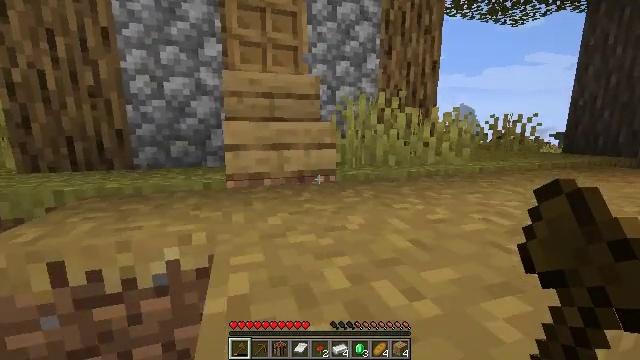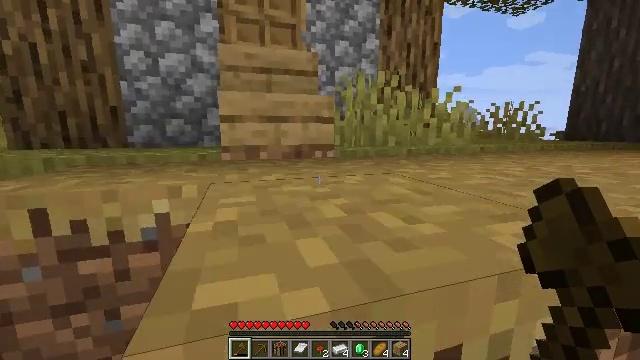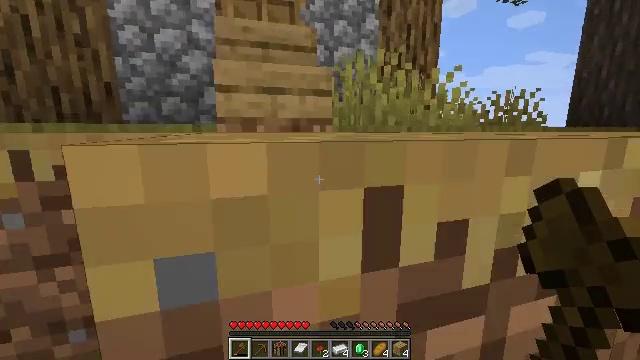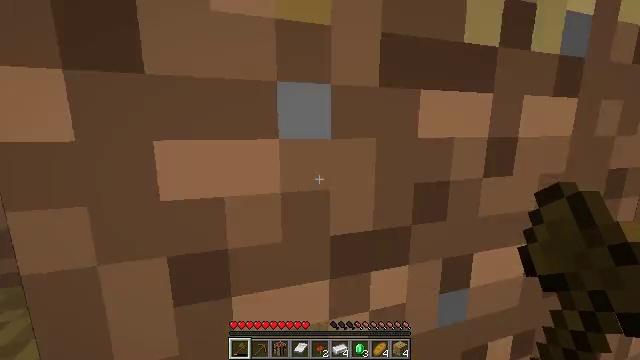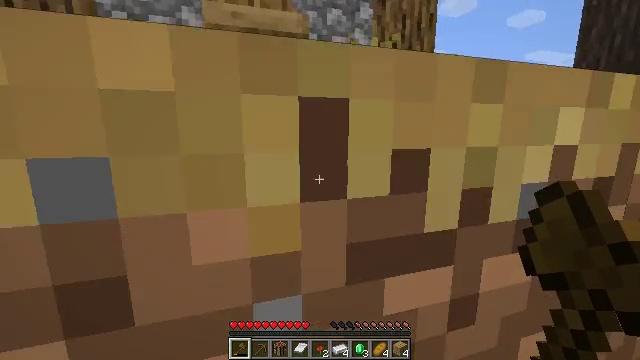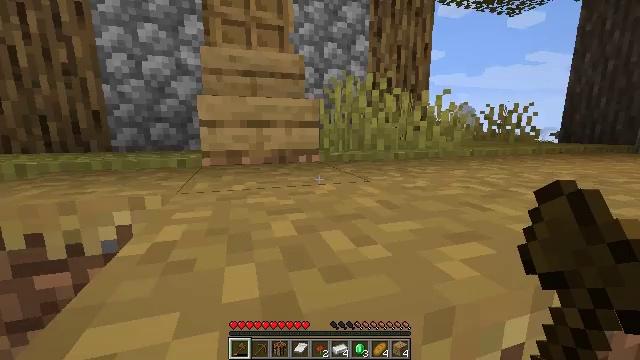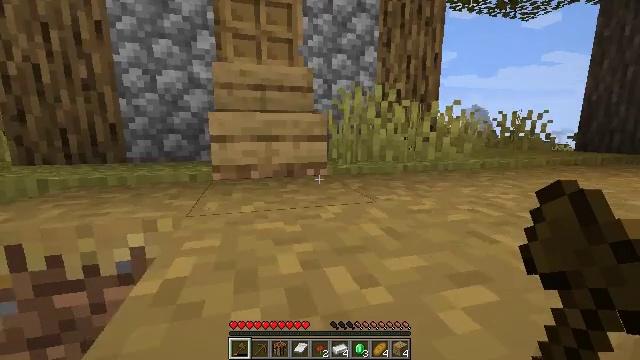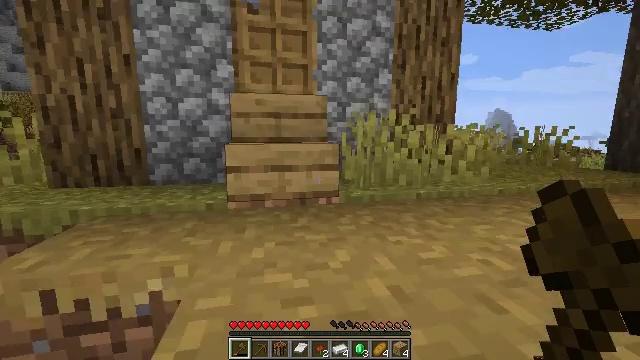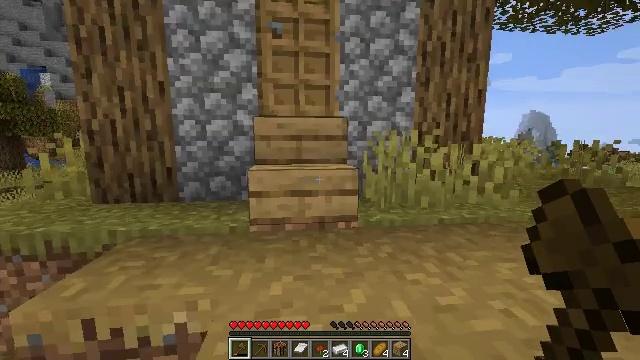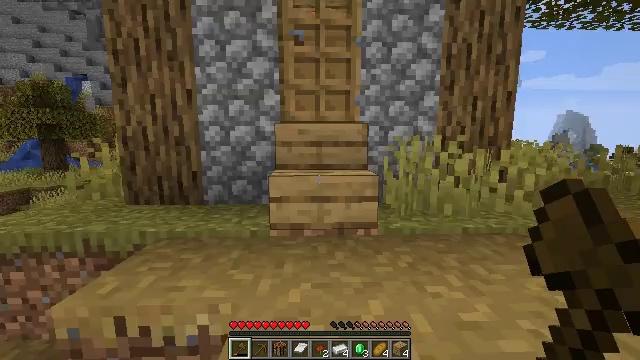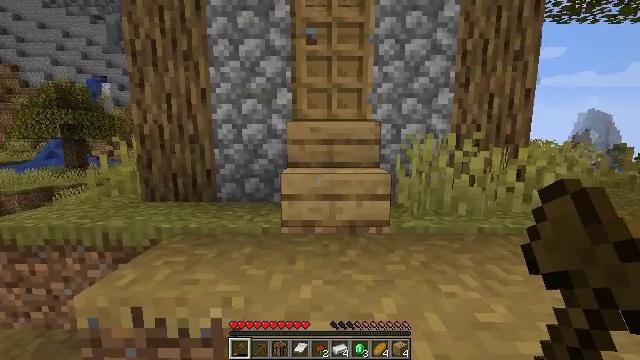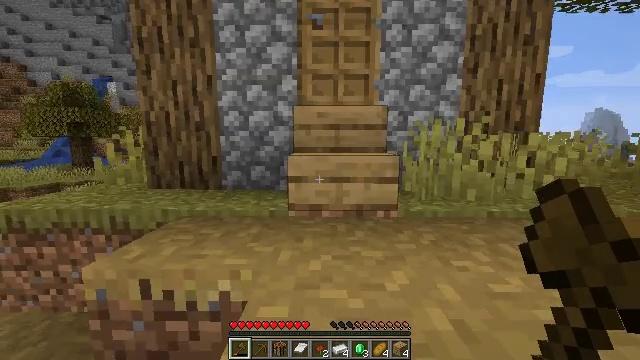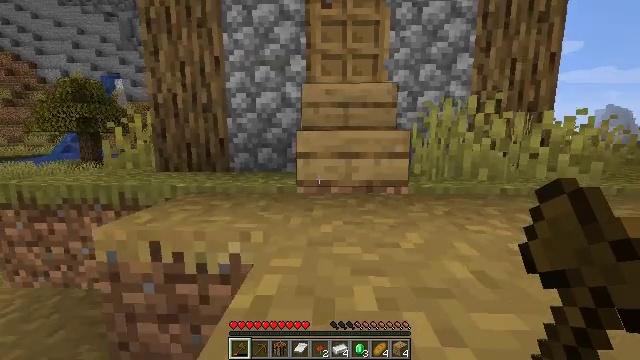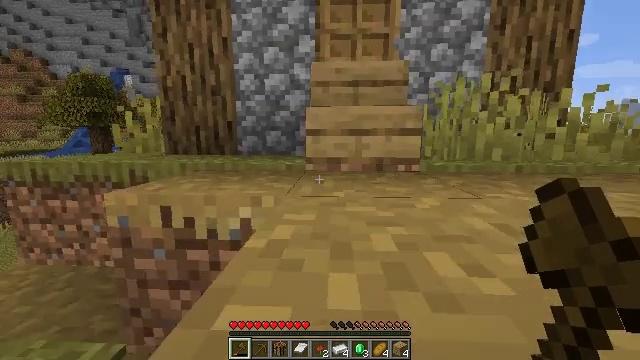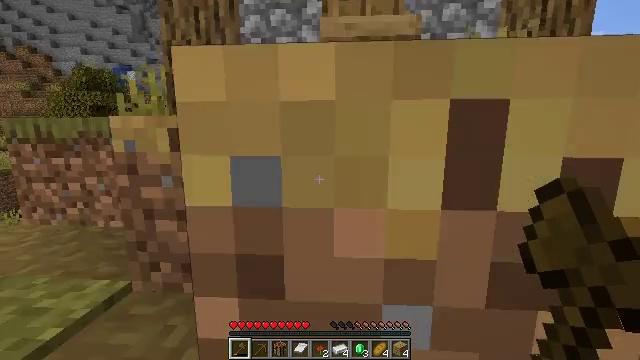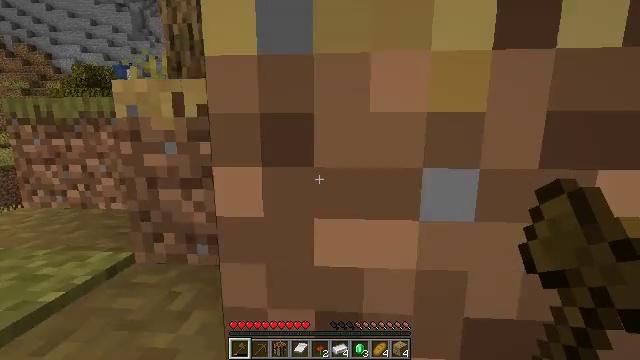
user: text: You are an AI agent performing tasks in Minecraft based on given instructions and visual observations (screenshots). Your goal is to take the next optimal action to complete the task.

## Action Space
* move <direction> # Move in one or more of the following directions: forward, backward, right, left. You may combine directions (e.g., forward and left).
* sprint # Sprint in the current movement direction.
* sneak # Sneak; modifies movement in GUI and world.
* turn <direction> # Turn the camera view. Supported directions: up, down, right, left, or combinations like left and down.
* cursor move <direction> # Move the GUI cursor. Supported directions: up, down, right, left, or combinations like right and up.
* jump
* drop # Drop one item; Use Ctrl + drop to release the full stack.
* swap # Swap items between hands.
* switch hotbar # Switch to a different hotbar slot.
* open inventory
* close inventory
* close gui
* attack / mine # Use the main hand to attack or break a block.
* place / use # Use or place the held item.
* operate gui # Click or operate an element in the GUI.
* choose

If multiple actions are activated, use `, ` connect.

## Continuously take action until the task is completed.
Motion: motion action
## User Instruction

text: Prepare bread with three pieces of wheat.
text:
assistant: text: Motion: move forward, sprint, jump
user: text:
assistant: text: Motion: move forward, sprint, jump
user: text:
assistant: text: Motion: move forward, sprint, jump
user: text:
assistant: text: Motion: move forward, sprint, jump
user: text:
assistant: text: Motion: move forward, sprint, jump
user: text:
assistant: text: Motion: move forward, sprint, turn left, jump
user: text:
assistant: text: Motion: move forward and move left, sprint, turn left, jump
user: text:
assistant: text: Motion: move forward and move left, sprint, turn left, jump
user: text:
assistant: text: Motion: move forward and move left, sprint, turn left, jump
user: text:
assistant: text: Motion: move forward and move left, sprint, turn left, jump
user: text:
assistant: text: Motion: move forward and move left, jump
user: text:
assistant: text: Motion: move forward and move left, turn left
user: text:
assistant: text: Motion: move forward and move left, turn left
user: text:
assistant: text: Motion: move forward and move left
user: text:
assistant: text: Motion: move forward and move left
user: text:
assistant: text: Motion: move forward and move left
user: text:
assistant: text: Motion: move forward and move left
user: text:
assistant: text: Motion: move forward and move left, turn right
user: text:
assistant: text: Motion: move forward and move left, turn right
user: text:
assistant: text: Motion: move forward and move left
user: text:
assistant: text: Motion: move forward and move left, jump
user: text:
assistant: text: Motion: move forward, jump
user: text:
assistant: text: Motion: move forward, turn right, jump
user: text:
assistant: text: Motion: move forward, turn right, jump
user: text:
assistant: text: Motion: move forward, turn right, jump
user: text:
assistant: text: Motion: move forward, turn right
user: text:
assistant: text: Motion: move forward
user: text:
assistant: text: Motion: move forward
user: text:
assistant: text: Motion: move forward
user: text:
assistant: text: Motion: move forward